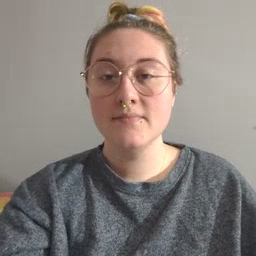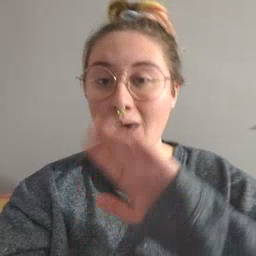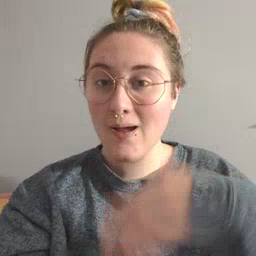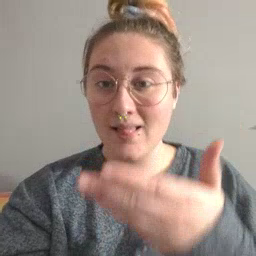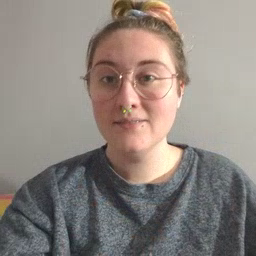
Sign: all